Field crop: maize
Growth stage: 1
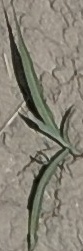
Species: sorghum